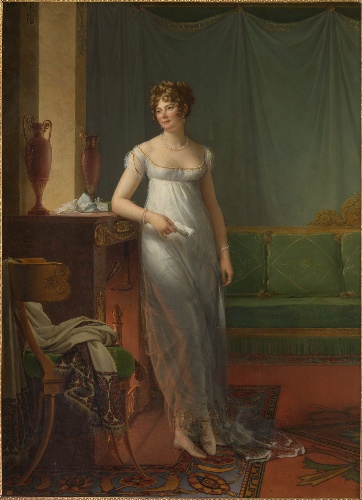
Title: Madame Charles Maurice de Talleyrand Périgord (1761–1835)
Artist: baron François Gérard
Artist bio: French, Rome 1770–1837 Paris
Date: ca. 1804
Object type: Painting
Classification: Paintings
Medium: Oil on canvas
Dimensions: 88 7/8 x 64 7/8 in. (225.7 x 164.8 cm)
Department: European Paintings
Credit line: Wrightsman Fund, 2002
Accession year: 2002
Repository: Metropolitan Museum of Art, New York, NY
Tags: Portraits|Women